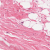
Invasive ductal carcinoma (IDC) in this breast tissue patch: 0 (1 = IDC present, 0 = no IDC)